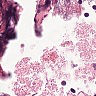
Metastatic tissue present: no